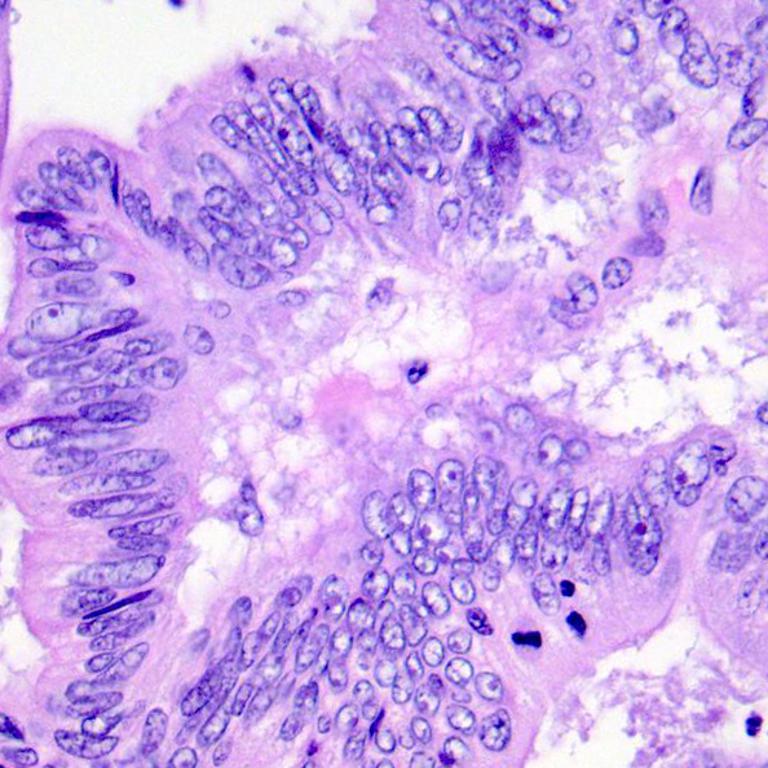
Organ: colon
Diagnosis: adenocarcinomas